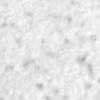
Label: no_change